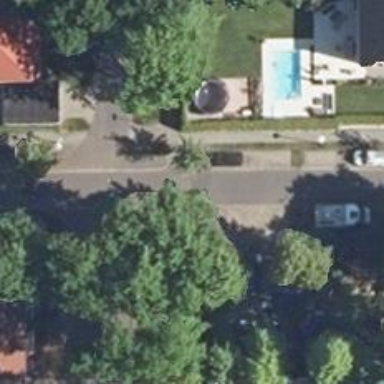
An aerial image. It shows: Residential road with asphalt surface and sidewalk on the left.